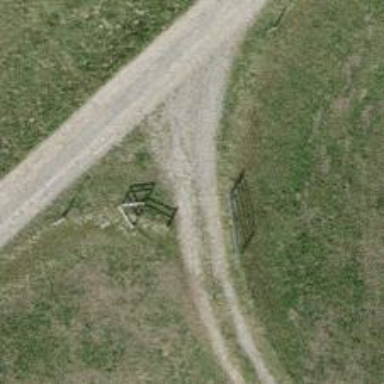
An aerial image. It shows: Fence is in the image.